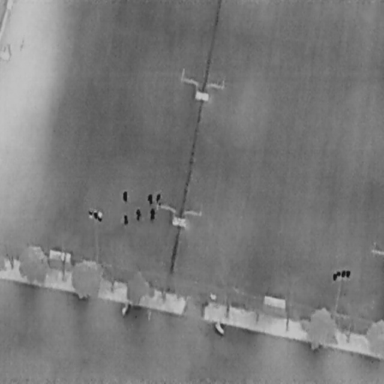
There are six People in the infrared image.